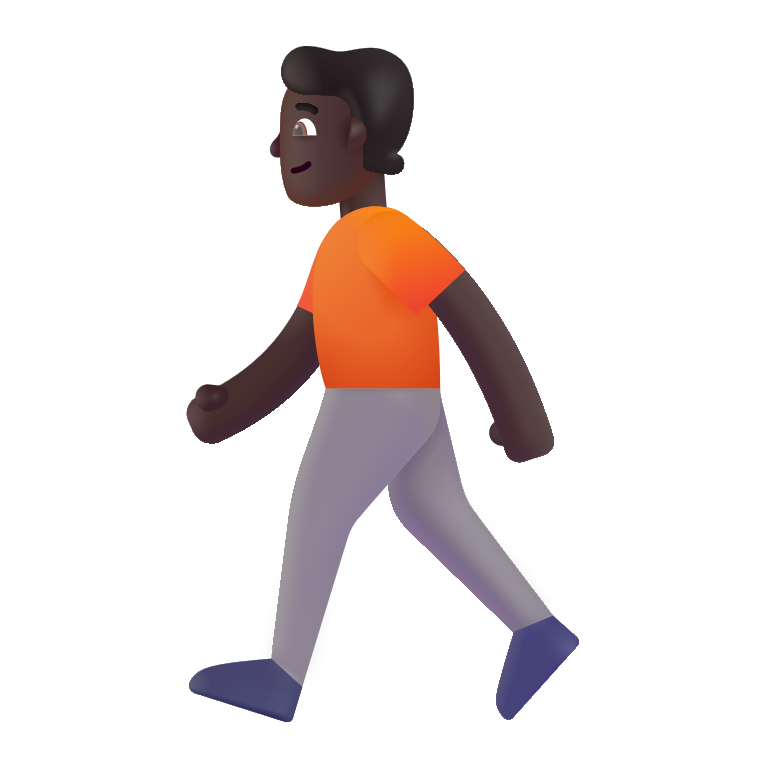
person walking color dark